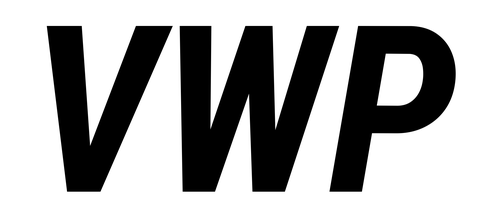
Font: Roboto-Italic_Condensed_Bold_Italic